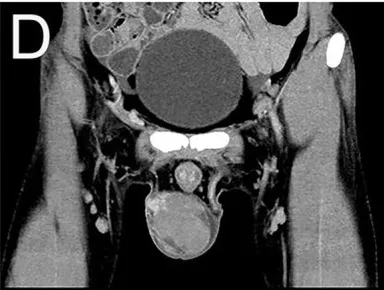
Computed tomography (CT) images of primary right testicular NK/T-cell lymphoma. (C, D) Venous phase transverse image and coronal images showed uneven moderate enhancement of tumor (66 HU), interrupted continuity of the local envelope.
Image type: radiology (ct)